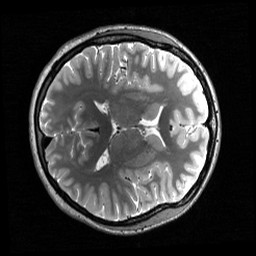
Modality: T2w
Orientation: axial
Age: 22
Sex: female
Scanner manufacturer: siemens
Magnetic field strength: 3 T
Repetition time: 3.2 s
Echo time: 0.565 s